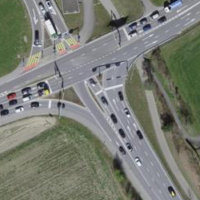
EUNIS habitat code: 57
Species observed at this site:
Ciconia ciconia
Prunus padus